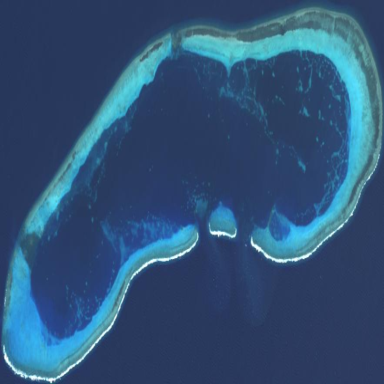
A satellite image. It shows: Island with natural reef.